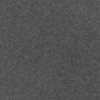
Label: dusty